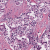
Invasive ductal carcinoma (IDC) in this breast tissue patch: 1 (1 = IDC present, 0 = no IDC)